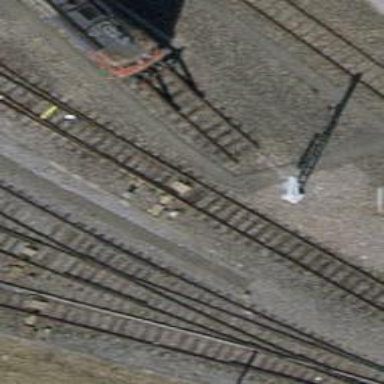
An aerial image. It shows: Railway switch.